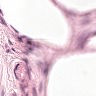
Metastatic tissue present: no